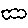
Label: cloud